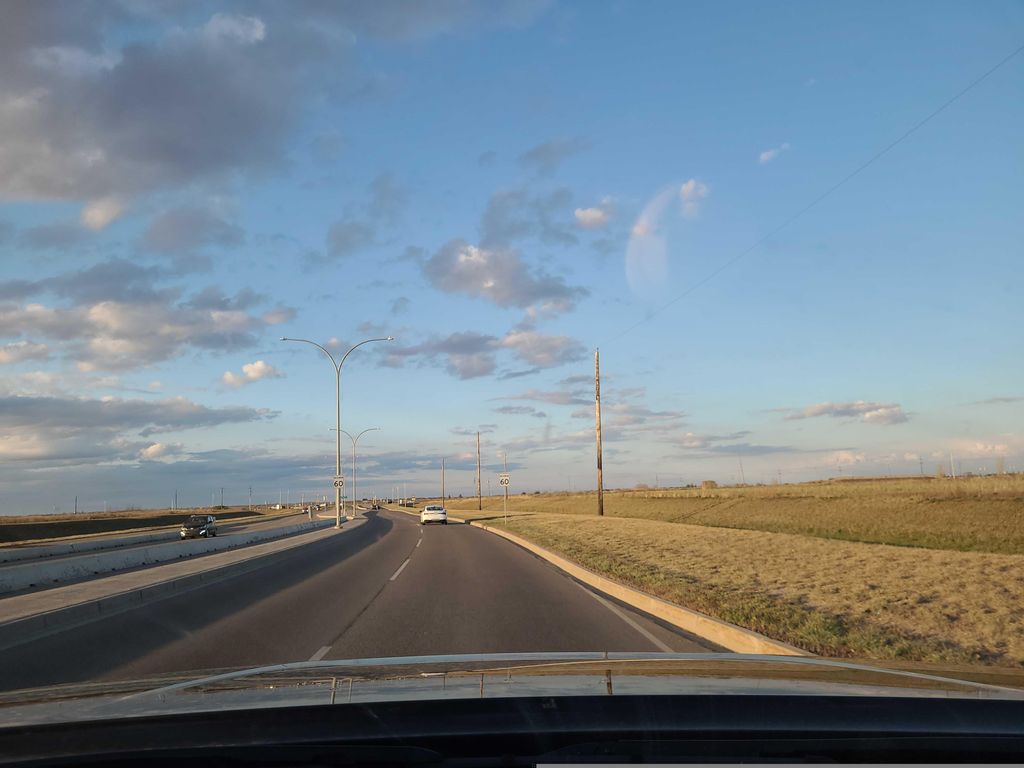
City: saskatoon